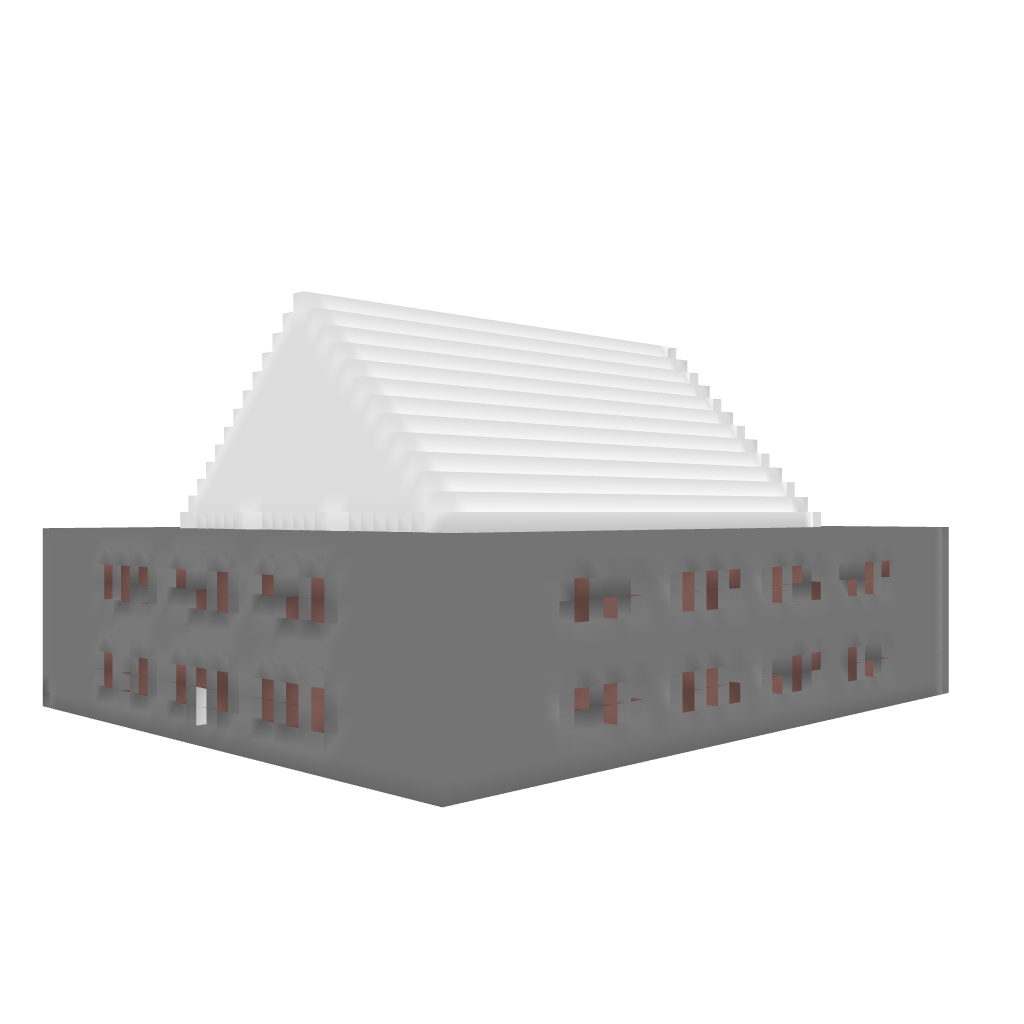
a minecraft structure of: The best jail good quality